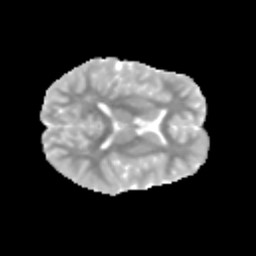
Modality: MD
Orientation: axial
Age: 13
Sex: male
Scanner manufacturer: siemens
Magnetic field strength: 3 T
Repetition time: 3.8 s
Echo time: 0.07 s